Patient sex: M
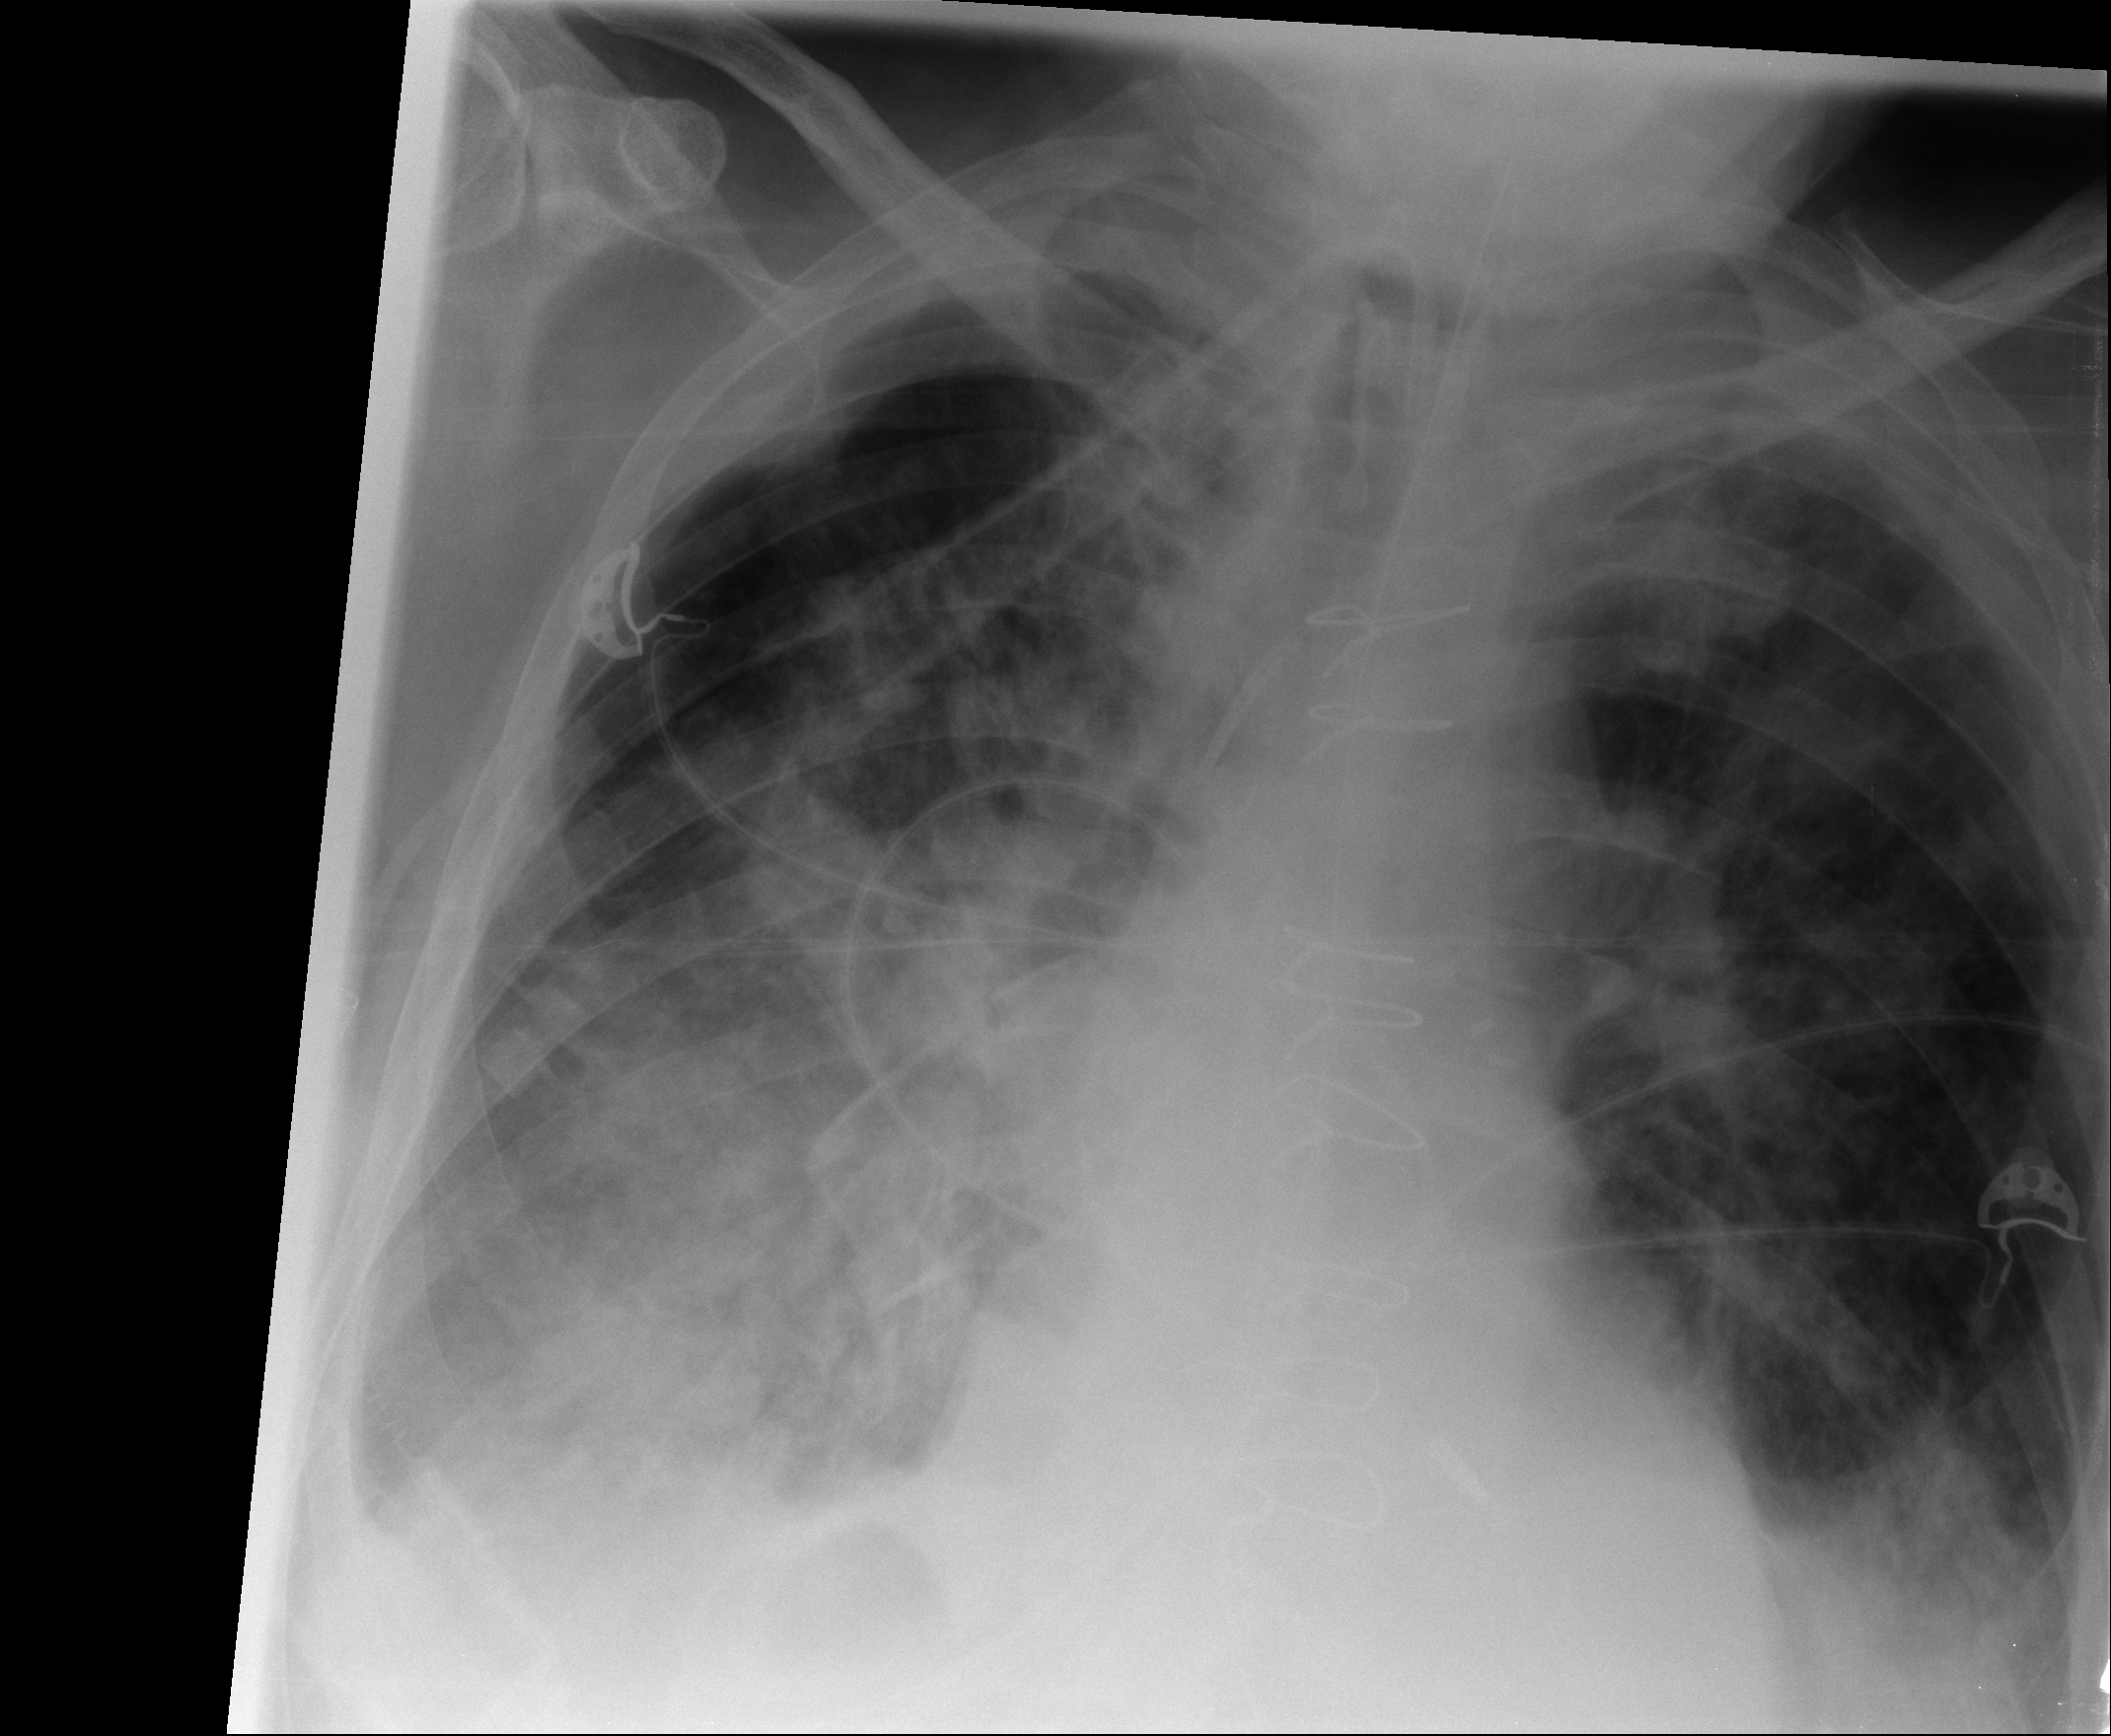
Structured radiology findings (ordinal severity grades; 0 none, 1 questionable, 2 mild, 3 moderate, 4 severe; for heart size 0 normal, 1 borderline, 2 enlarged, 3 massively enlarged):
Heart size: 0
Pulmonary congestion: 3
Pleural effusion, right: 2
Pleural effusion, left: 0
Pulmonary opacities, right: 3
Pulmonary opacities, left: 3
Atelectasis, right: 3
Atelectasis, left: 3